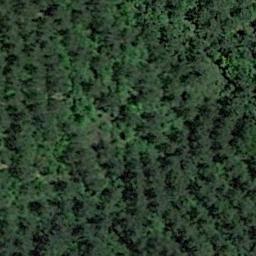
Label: forest